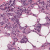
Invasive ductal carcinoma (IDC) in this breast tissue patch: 1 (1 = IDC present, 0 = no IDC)